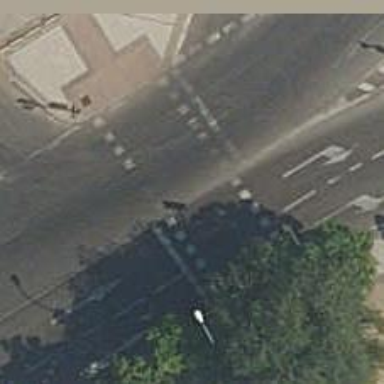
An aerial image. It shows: Footway with traffic signals at crossing.